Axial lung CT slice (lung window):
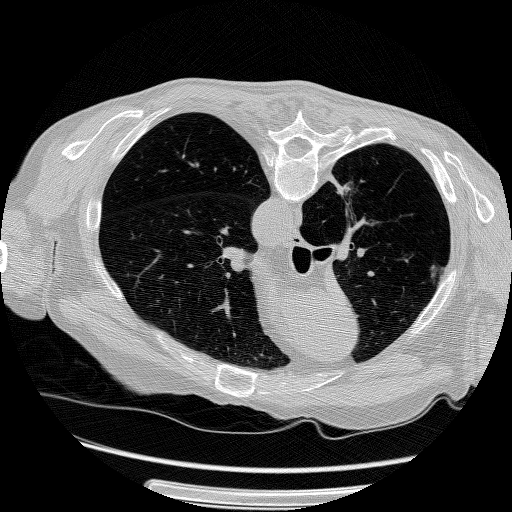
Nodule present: no